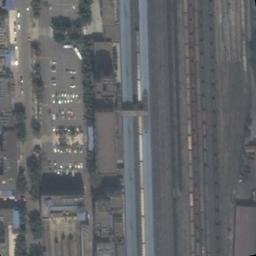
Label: railway_station